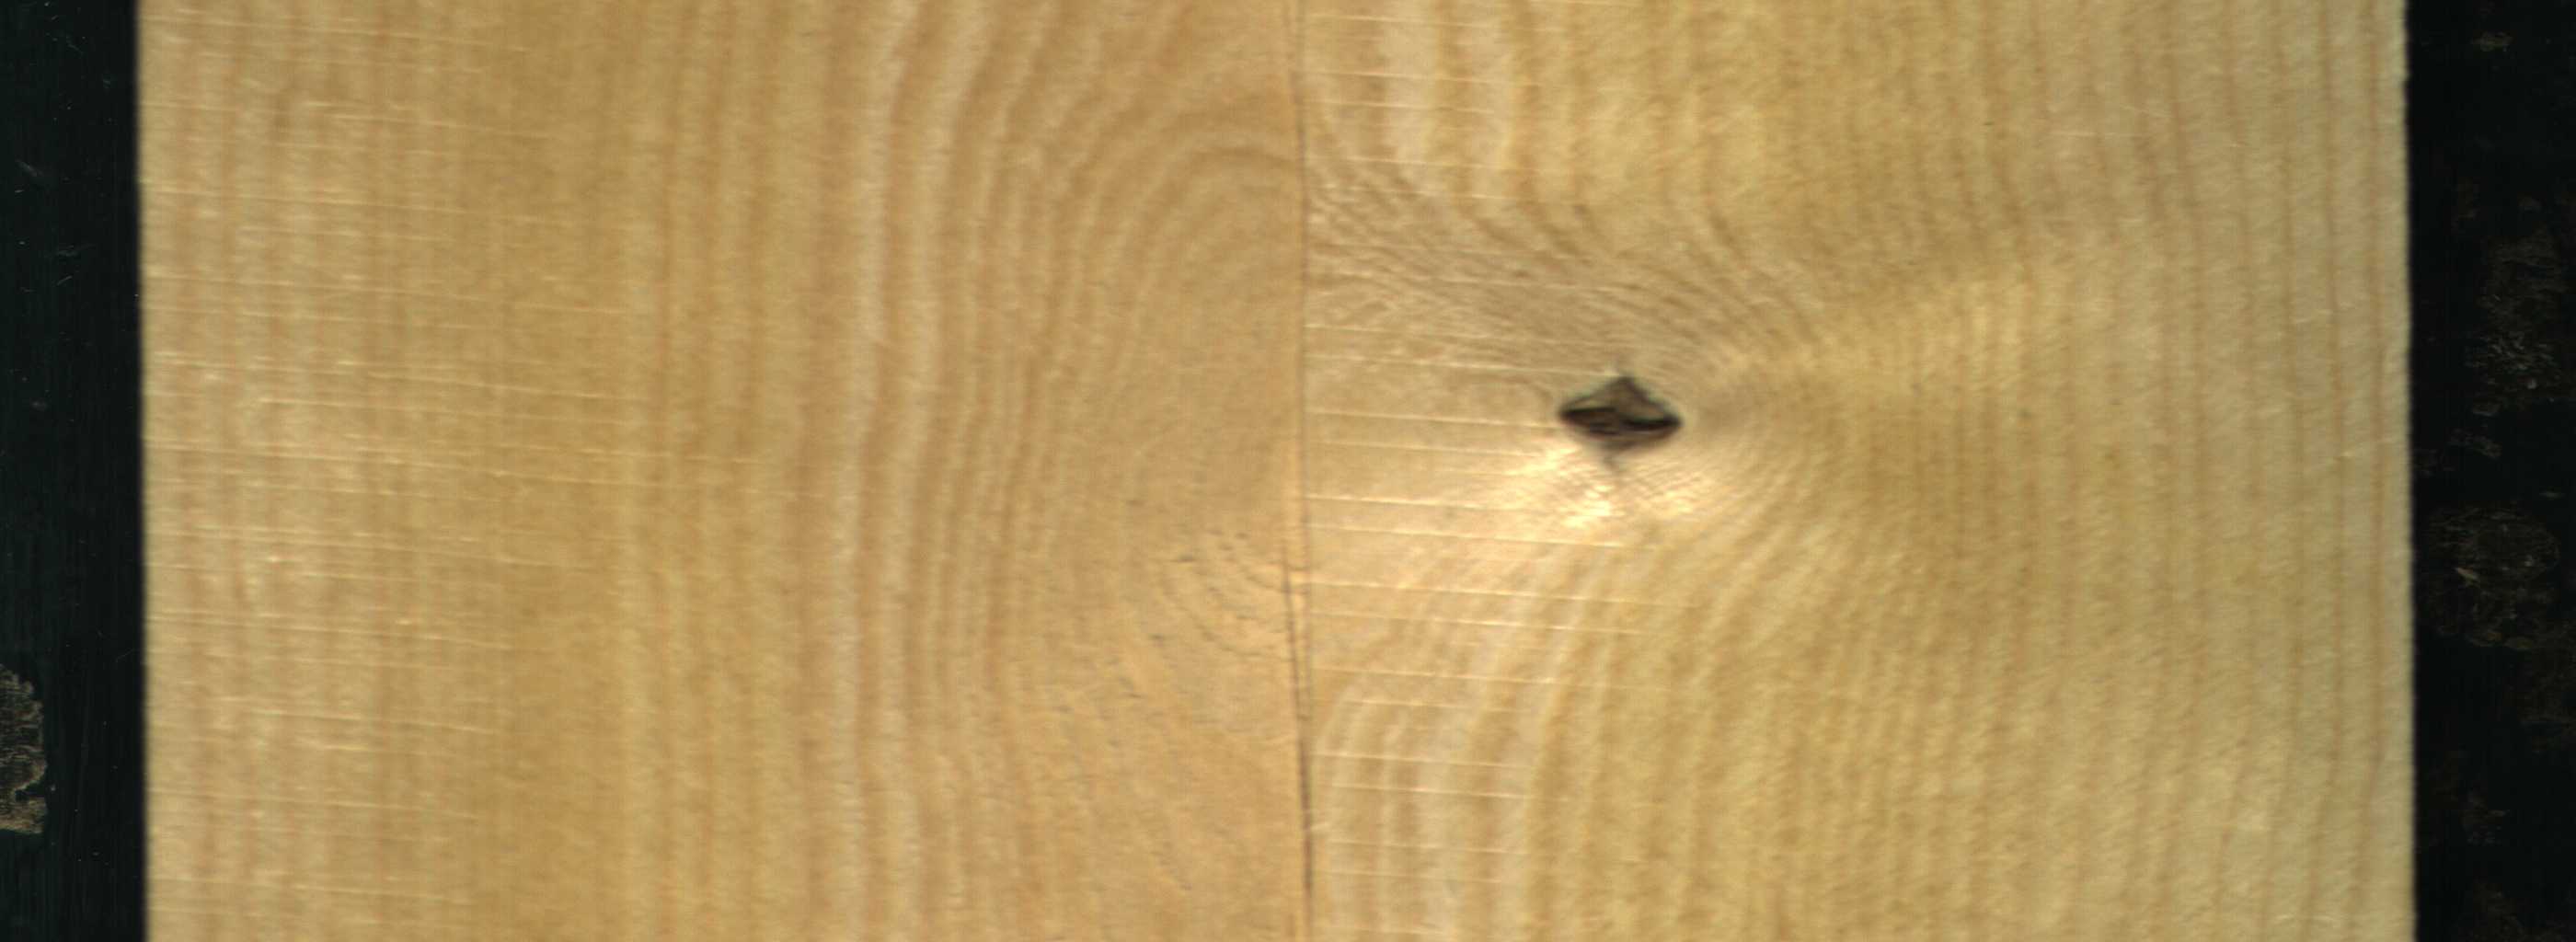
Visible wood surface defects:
Dead_Knot